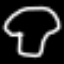
Label: mushroom